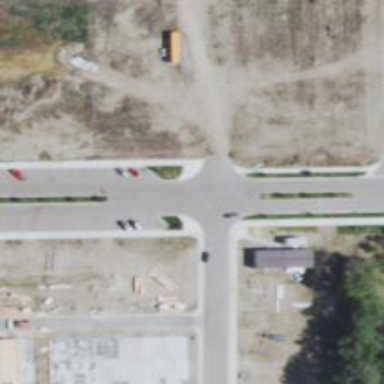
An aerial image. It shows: Unmarked crossing on footway.